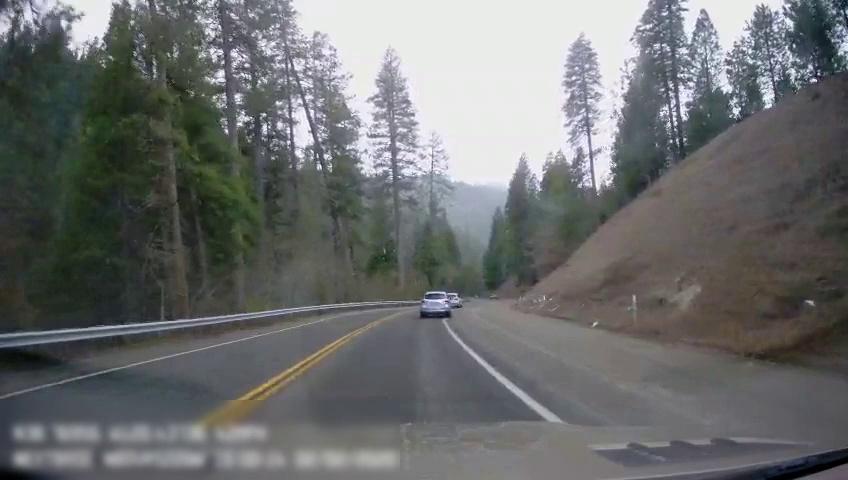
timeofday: Day
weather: Cloudy
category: Drivable Space
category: Vehicles | SUV
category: Vehicles | SUV
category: Lanes | Alternate Lane
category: Lanes | Current Lane
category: Lanes | Opposite Lane
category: Lanes | Opposite Lane